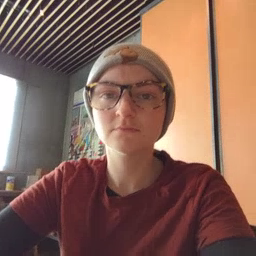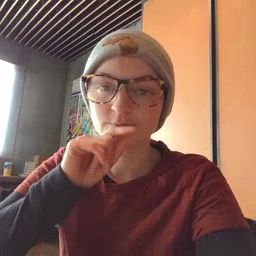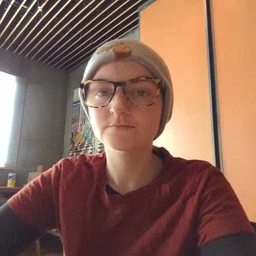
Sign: bird